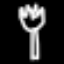
Label: fork